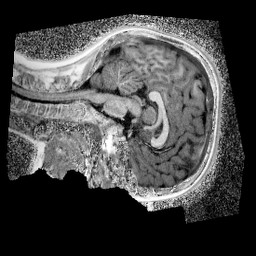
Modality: UNIT1_denoised
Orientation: sagittal
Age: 9
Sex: male
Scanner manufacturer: siemens
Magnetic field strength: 3 T
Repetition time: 4 s
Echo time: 0.00299 s